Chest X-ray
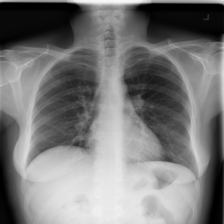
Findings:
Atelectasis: negative
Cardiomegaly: negative
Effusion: negative
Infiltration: negative
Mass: negative
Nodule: negative
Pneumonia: negative
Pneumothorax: negative
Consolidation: negative
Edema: negative
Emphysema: negative
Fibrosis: negative
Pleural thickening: negative
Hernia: negative